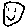
Label: smiley face